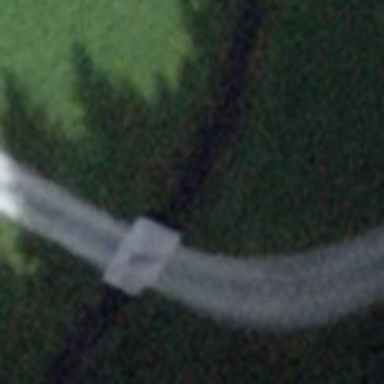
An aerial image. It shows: Culvert tunnel under ditch.